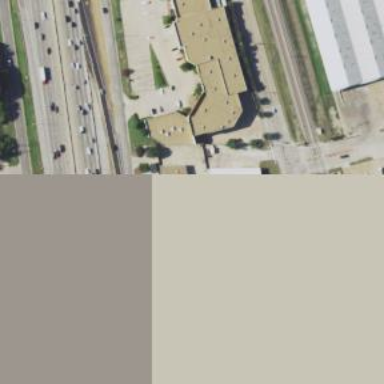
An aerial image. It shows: Retail building.